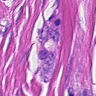
Metastatic tissue present: yes